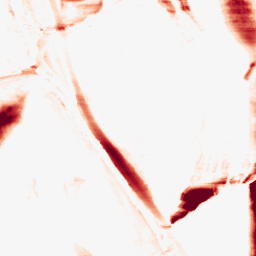
Category: morphological
Decomposition family: morphological_ellipse
Decomposition parameters: operation: opening
width: 5
height: 50
Upsampling method: bilinear
Upsampling parameters: scale: 8
Upsampling scale: 8